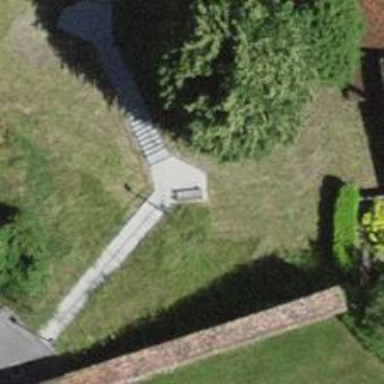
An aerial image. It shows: Bench.